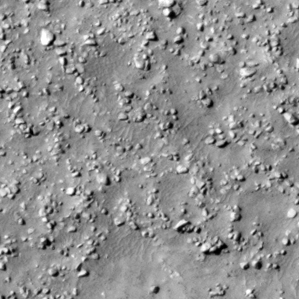
Label: non_frost